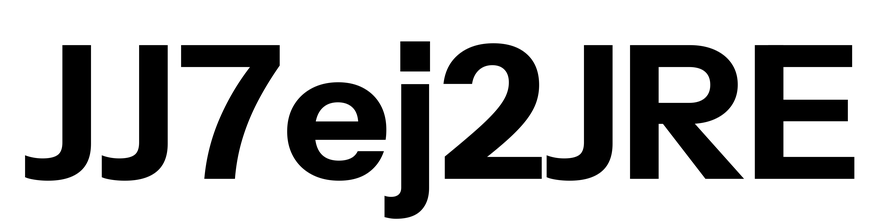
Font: InstrumentSans_Bold